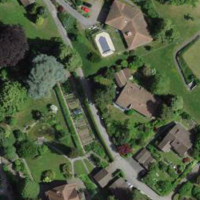
EUNIS habitat code: 55
Species observed at this site:
Jasminum nudiflorum